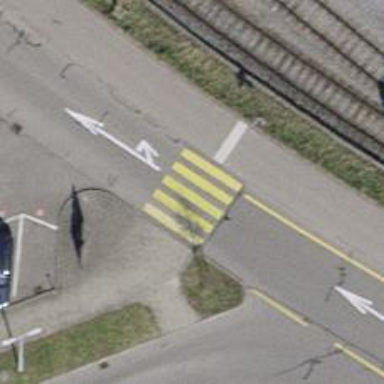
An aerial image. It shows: Marked road crossing with traffic calming table.